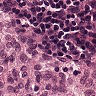
Metastatic tissue present: no